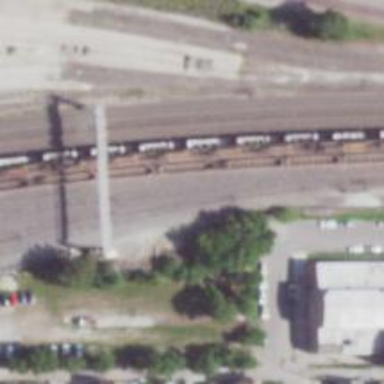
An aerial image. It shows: Railway yard used for servicing trains.